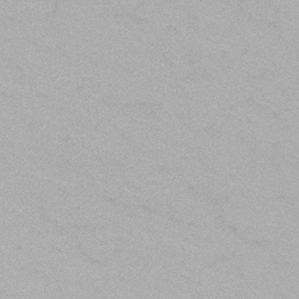
Label: frost